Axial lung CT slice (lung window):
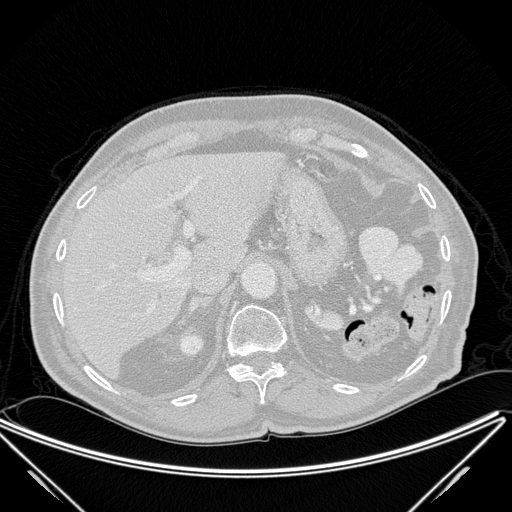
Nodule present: no